Interaction volume radius: 5 \u00c5
Interaction volume height: 20 \u00c5
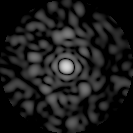
Disorder parameter: 0.8781